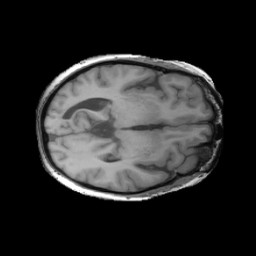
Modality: T1w
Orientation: axial
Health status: ill
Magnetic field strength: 3 T